CT reconstruction: vmi40
Segmentation target: lesions
Patient: F, age 78
ISS stage: Stage 2
Metal implant: no
Axial slice:
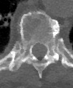
Sagittal slice:
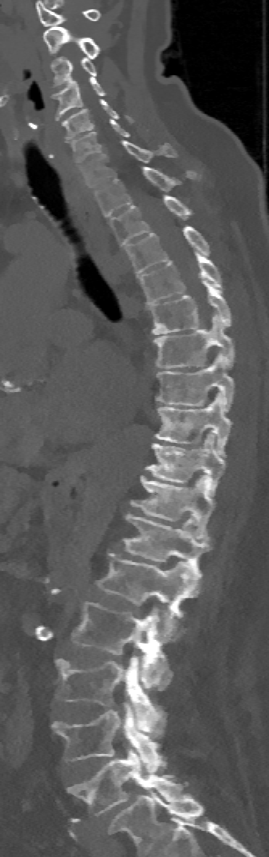